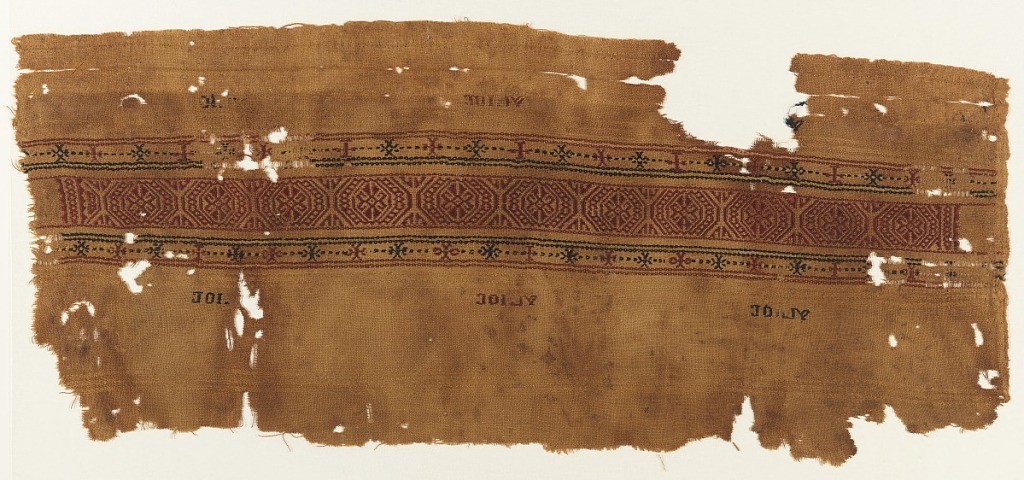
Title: Fragment of band
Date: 12th–14th century
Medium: Medium Warp; linen. Weft; linen, silk. Technique; Supplementary wefts in plain weave foundation
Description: Geometric pattern from one side to the other and a woven repetion of the greek word 'Agios'. pattern in blue and red.